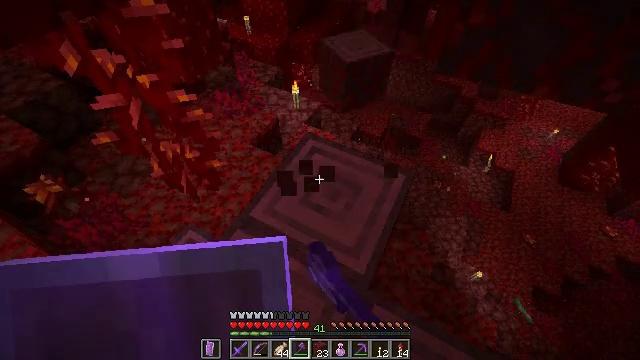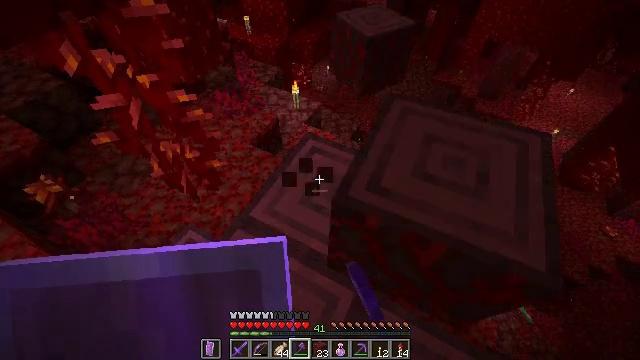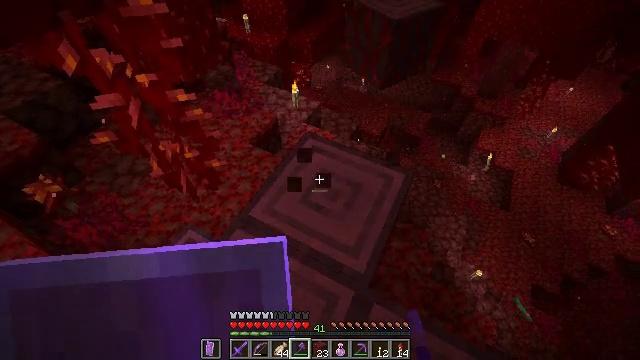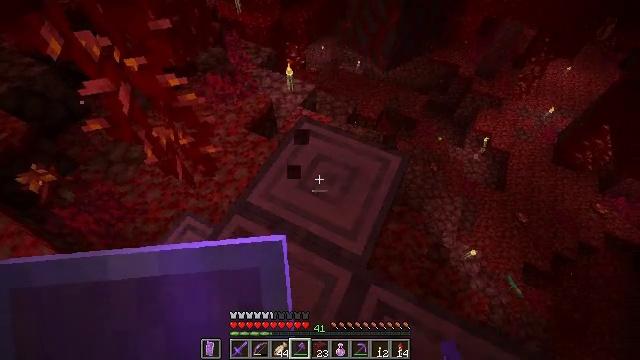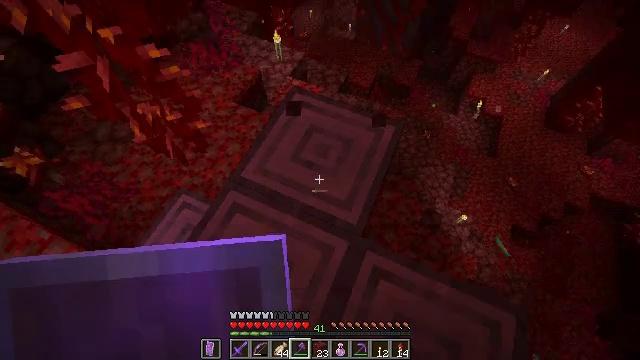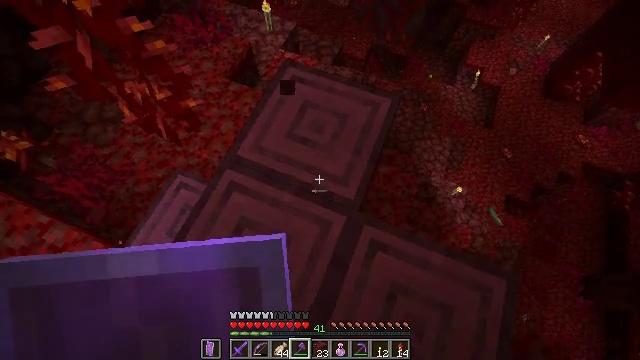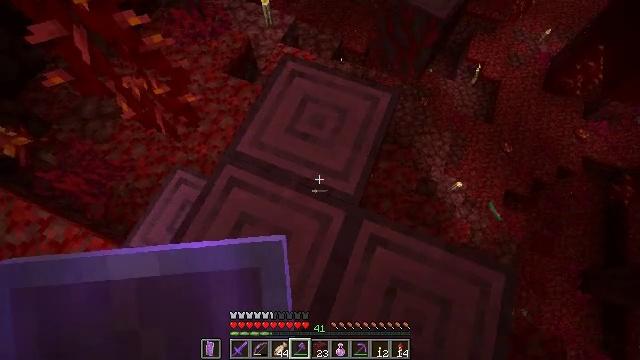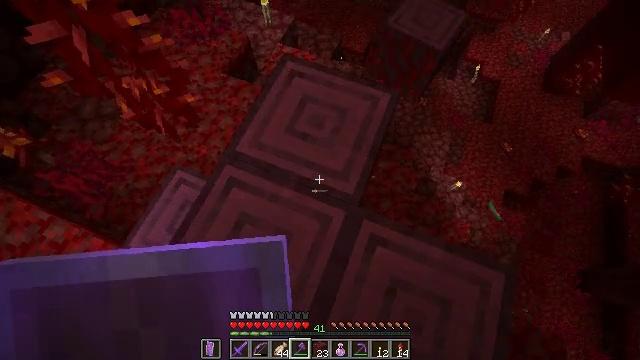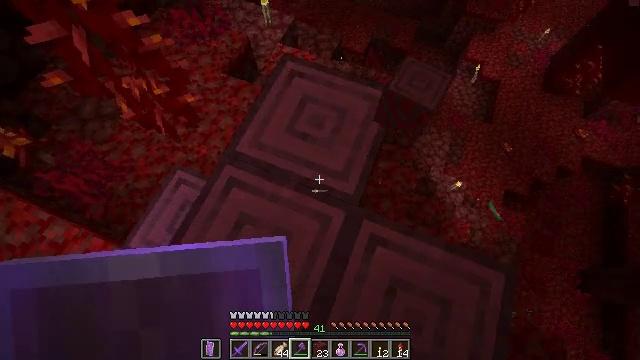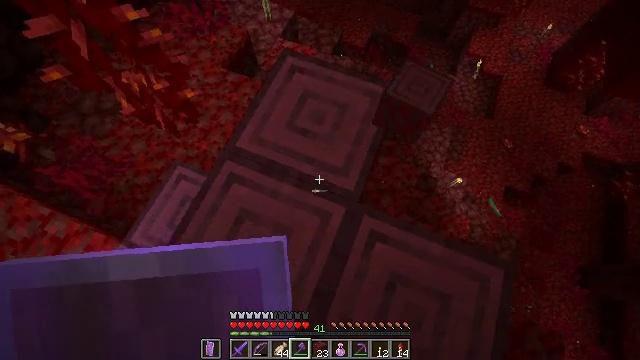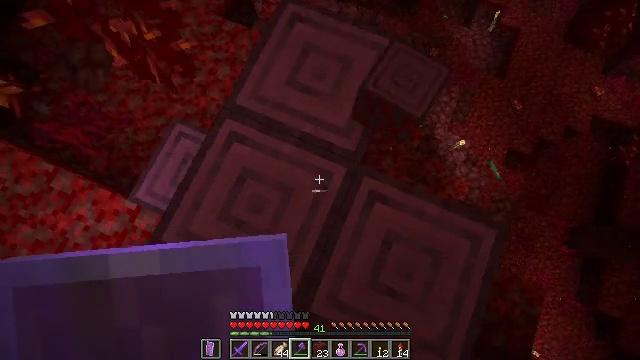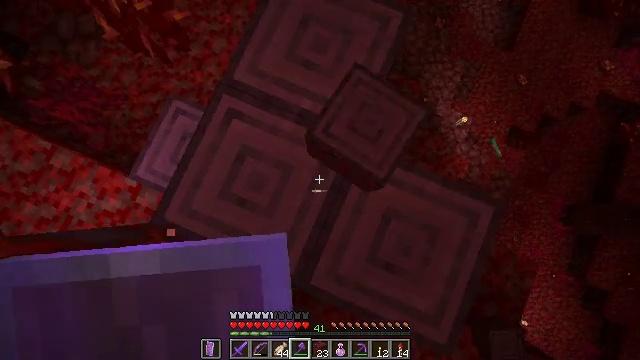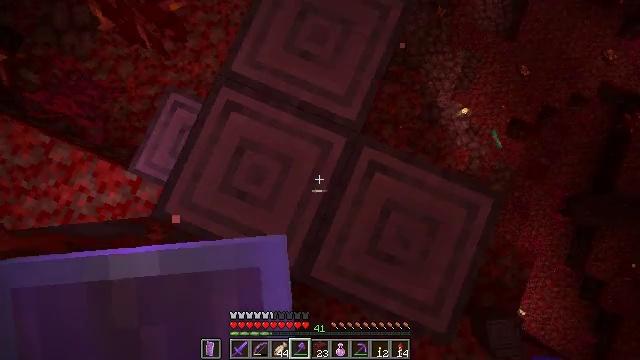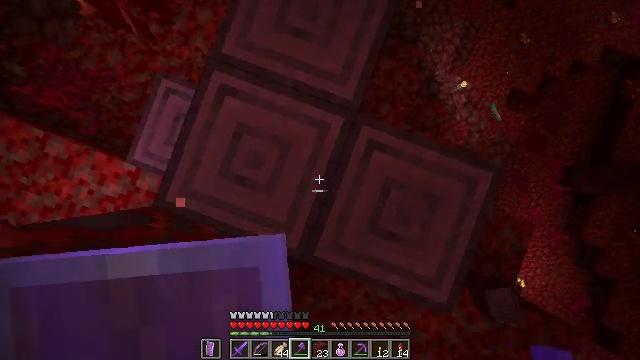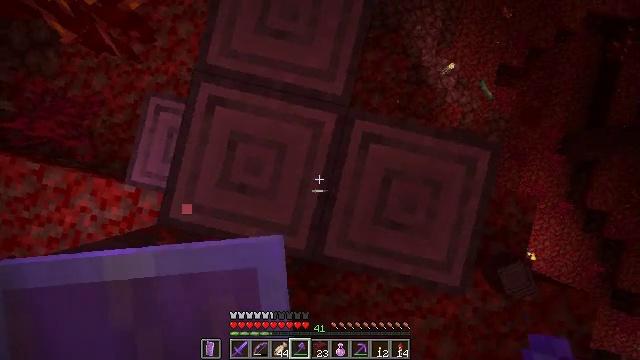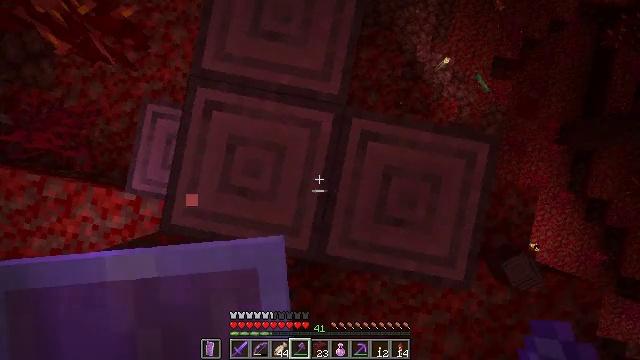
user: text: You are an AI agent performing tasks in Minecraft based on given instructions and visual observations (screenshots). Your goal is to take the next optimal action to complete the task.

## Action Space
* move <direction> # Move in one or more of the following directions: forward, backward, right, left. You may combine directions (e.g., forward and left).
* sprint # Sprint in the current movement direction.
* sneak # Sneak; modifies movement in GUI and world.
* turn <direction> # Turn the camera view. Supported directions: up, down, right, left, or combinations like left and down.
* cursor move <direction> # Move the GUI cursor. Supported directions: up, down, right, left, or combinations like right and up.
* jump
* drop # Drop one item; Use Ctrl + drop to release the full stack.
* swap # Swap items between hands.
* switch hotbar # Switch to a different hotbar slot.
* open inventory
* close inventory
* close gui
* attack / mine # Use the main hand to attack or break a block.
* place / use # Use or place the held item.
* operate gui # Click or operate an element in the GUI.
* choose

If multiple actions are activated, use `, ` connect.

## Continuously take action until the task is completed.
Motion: motion action
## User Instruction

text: Harvest crimson stem blocks.
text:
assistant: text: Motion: no_op
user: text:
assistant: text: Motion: no_op
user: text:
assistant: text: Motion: turn right and down
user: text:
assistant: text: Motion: turn right and down
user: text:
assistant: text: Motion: turn right and down
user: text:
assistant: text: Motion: turn down
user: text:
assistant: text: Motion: no_op
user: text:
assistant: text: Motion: no_op
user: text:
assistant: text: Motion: no_op
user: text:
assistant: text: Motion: turn down
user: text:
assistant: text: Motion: turn down
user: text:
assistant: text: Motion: turn down
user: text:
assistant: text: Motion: turn right and down
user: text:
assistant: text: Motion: turn right and down
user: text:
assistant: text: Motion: turn right
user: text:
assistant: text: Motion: no_op
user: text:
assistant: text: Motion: no_op
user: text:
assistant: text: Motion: attack / mine
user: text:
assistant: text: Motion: attack / mine
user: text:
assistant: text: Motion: turn right, attack / mine
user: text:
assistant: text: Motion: turn right, attack / mine
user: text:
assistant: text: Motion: turn right and up, attack / mine
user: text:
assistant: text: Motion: turn right and up, attack / mine
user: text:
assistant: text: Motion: turn right and up, attack / mine
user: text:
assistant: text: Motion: turn right and up, attack / mine
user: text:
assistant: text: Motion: turn right and up, attack / mine
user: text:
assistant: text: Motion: turn right and up, attack / mine
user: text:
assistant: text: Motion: turn right and up, attack / mine
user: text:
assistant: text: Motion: attack / mine
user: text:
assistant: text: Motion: attack / mine